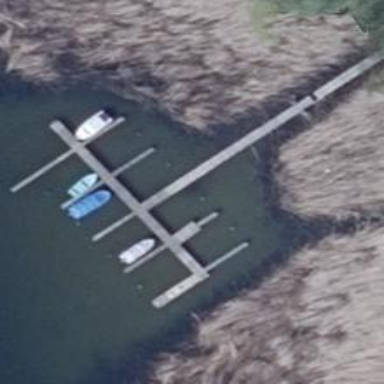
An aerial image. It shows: Man-made pier.